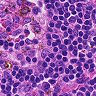
Metastatic tissue present: no